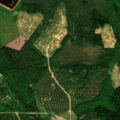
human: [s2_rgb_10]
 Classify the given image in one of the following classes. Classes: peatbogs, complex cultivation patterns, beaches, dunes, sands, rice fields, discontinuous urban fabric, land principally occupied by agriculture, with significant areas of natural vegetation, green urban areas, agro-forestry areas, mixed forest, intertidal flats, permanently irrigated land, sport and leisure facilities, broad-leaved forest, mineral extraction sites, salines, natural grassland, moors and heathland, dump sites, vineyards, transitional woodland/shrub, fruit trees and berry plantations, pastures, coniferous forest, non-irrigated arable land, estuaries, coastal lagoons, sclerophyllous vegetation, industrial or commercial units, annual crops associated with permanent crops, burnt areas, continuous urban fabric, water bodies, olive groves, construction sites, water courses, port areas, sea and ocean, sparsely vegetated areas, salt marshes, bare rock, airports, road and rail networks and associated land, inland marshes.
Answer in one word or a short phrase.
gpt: coniferous forest, mixed forest, transitional woodland/shrub